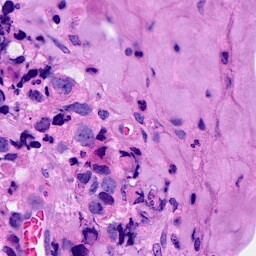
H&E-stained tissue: Breast